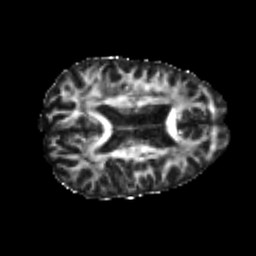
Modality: FA
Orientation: axial
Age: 24
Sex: male
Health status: healthy
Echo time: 0.074 s